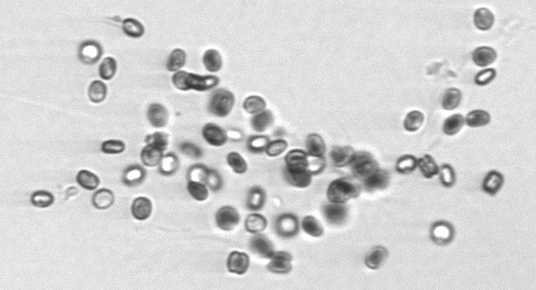
Label: Thalassiosira_sp_aff_mala